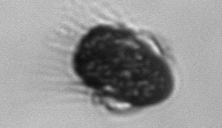
Label: Mesodinium